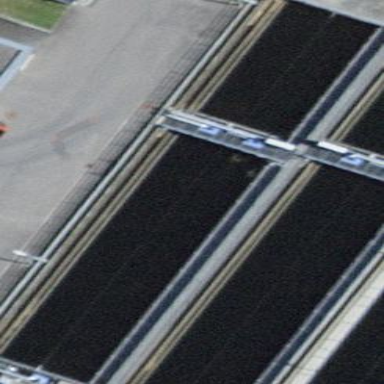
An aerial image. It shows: Wastewater plant.